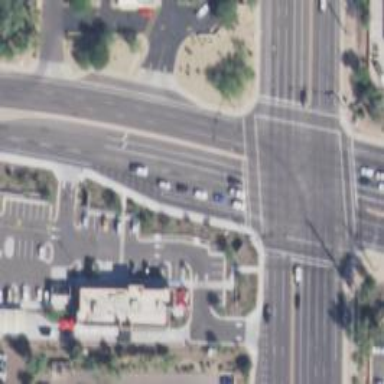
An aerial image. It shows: Solid stop line on the road marking.